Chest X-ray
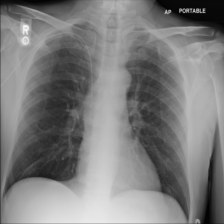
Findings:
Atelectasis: negative
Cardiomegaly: negative
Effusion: negative
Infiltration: negative
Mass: negative
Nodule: negative
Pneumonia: negative
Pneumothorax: negative
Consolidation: negative
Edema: negative
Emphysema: negative
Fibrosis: negative
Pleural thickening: negative
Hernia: negative